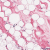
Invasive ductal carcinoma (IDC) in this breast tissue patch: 0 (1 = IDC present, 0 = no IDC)